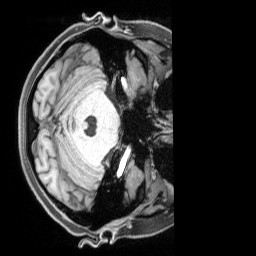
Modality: T1w
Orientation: axial
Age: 27
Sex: female
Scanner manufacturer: siemens
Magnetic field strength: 3 T
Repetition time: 2.17 s
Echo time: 0.00169 s